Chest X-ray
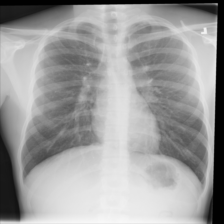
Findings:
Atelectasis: negative
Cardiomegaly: negative
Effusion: negative
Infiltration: negative
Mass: negative
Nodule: negative
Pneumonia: negative
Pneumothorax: negative
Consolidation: negative
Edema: negative
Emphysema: negative
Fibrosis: negative
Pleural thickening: negative
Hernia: negative